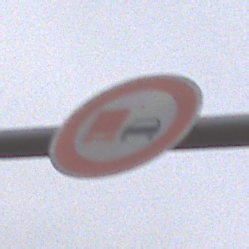
Verkehrszeichen: UeberholverbotKraftfahrzeuge
Umgebung: Outdoor, RoadRail
Tageszeit: Midday
Wetter: Overcast
Licht: Natural
Jahreszeit: NotSpecified
Kontrast: LowContrast